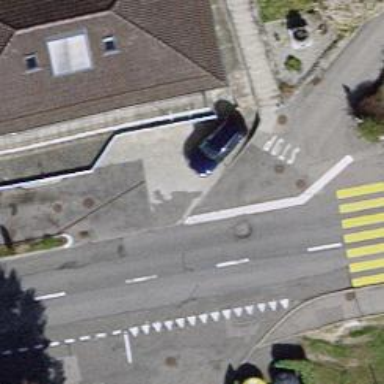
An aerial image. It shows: Stop road.